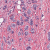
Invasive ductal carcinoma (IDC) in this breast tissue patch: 0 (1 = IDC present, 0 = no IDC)